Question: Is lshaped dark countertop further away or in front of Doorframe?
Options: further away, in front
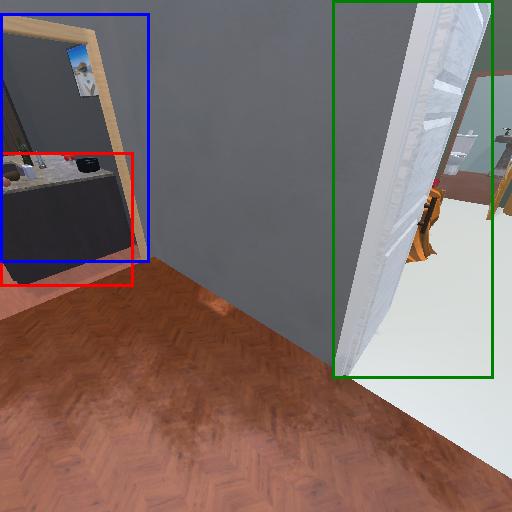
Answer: further away